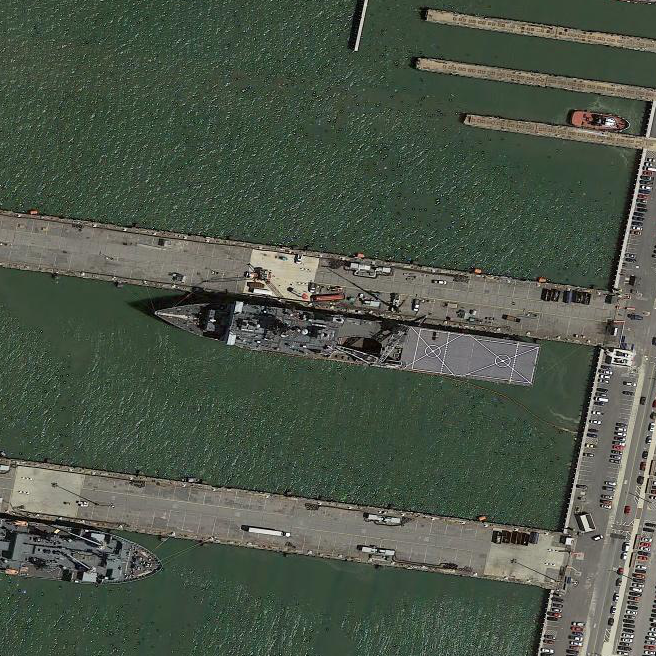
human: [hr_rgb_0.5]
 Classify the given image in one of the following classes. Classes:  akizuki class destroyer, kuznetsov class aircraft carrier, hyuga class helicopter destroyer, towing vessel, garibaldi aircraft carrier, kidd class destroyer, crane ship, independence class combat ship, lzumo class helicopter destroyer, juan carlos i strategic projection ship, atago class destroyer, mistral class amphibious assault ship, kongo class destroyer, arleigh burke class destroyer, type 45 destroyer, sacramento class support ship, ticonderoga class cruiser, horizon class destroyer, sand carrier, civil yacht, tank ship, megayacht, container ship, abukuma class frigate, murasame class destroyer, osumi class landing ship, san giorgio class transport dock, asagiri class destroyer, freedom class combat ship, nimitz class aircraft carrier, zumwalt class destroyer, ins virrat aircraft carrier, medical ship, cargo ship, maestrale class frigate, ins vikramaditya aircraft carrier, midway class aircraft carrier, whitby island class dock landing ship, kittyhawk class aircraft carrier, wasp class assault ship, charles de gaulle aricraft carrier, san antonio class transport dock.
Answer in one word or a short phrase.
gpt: Whitby Island class dock landing ship